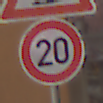
Verkehrszeichen: Geschwindigkeit20
Zusatzzeichen oben: Bahnuebergang
Umgebung: Outdoor, Urban
Tageszeit: Midday
Wetter: Overcast
Licht: Natural
Jahreszeit: NotSpecified
Kontrast: LowContrast